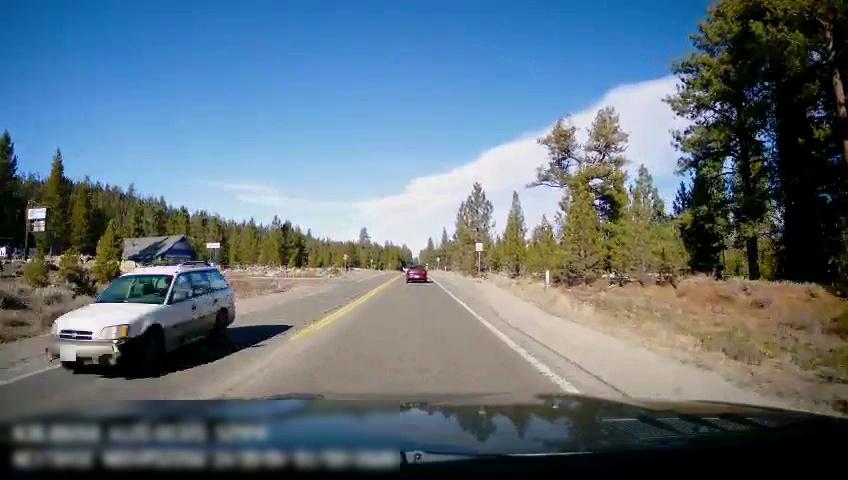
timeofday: Day
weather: Sunny
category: Drivable Space
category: Vehicles | Car
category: Vehicles | Car
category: Lanes | Current Lane
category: Lanes | Current Lane
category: Lanes | Opposite Lane